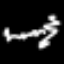
Label: squiggle